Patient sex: M
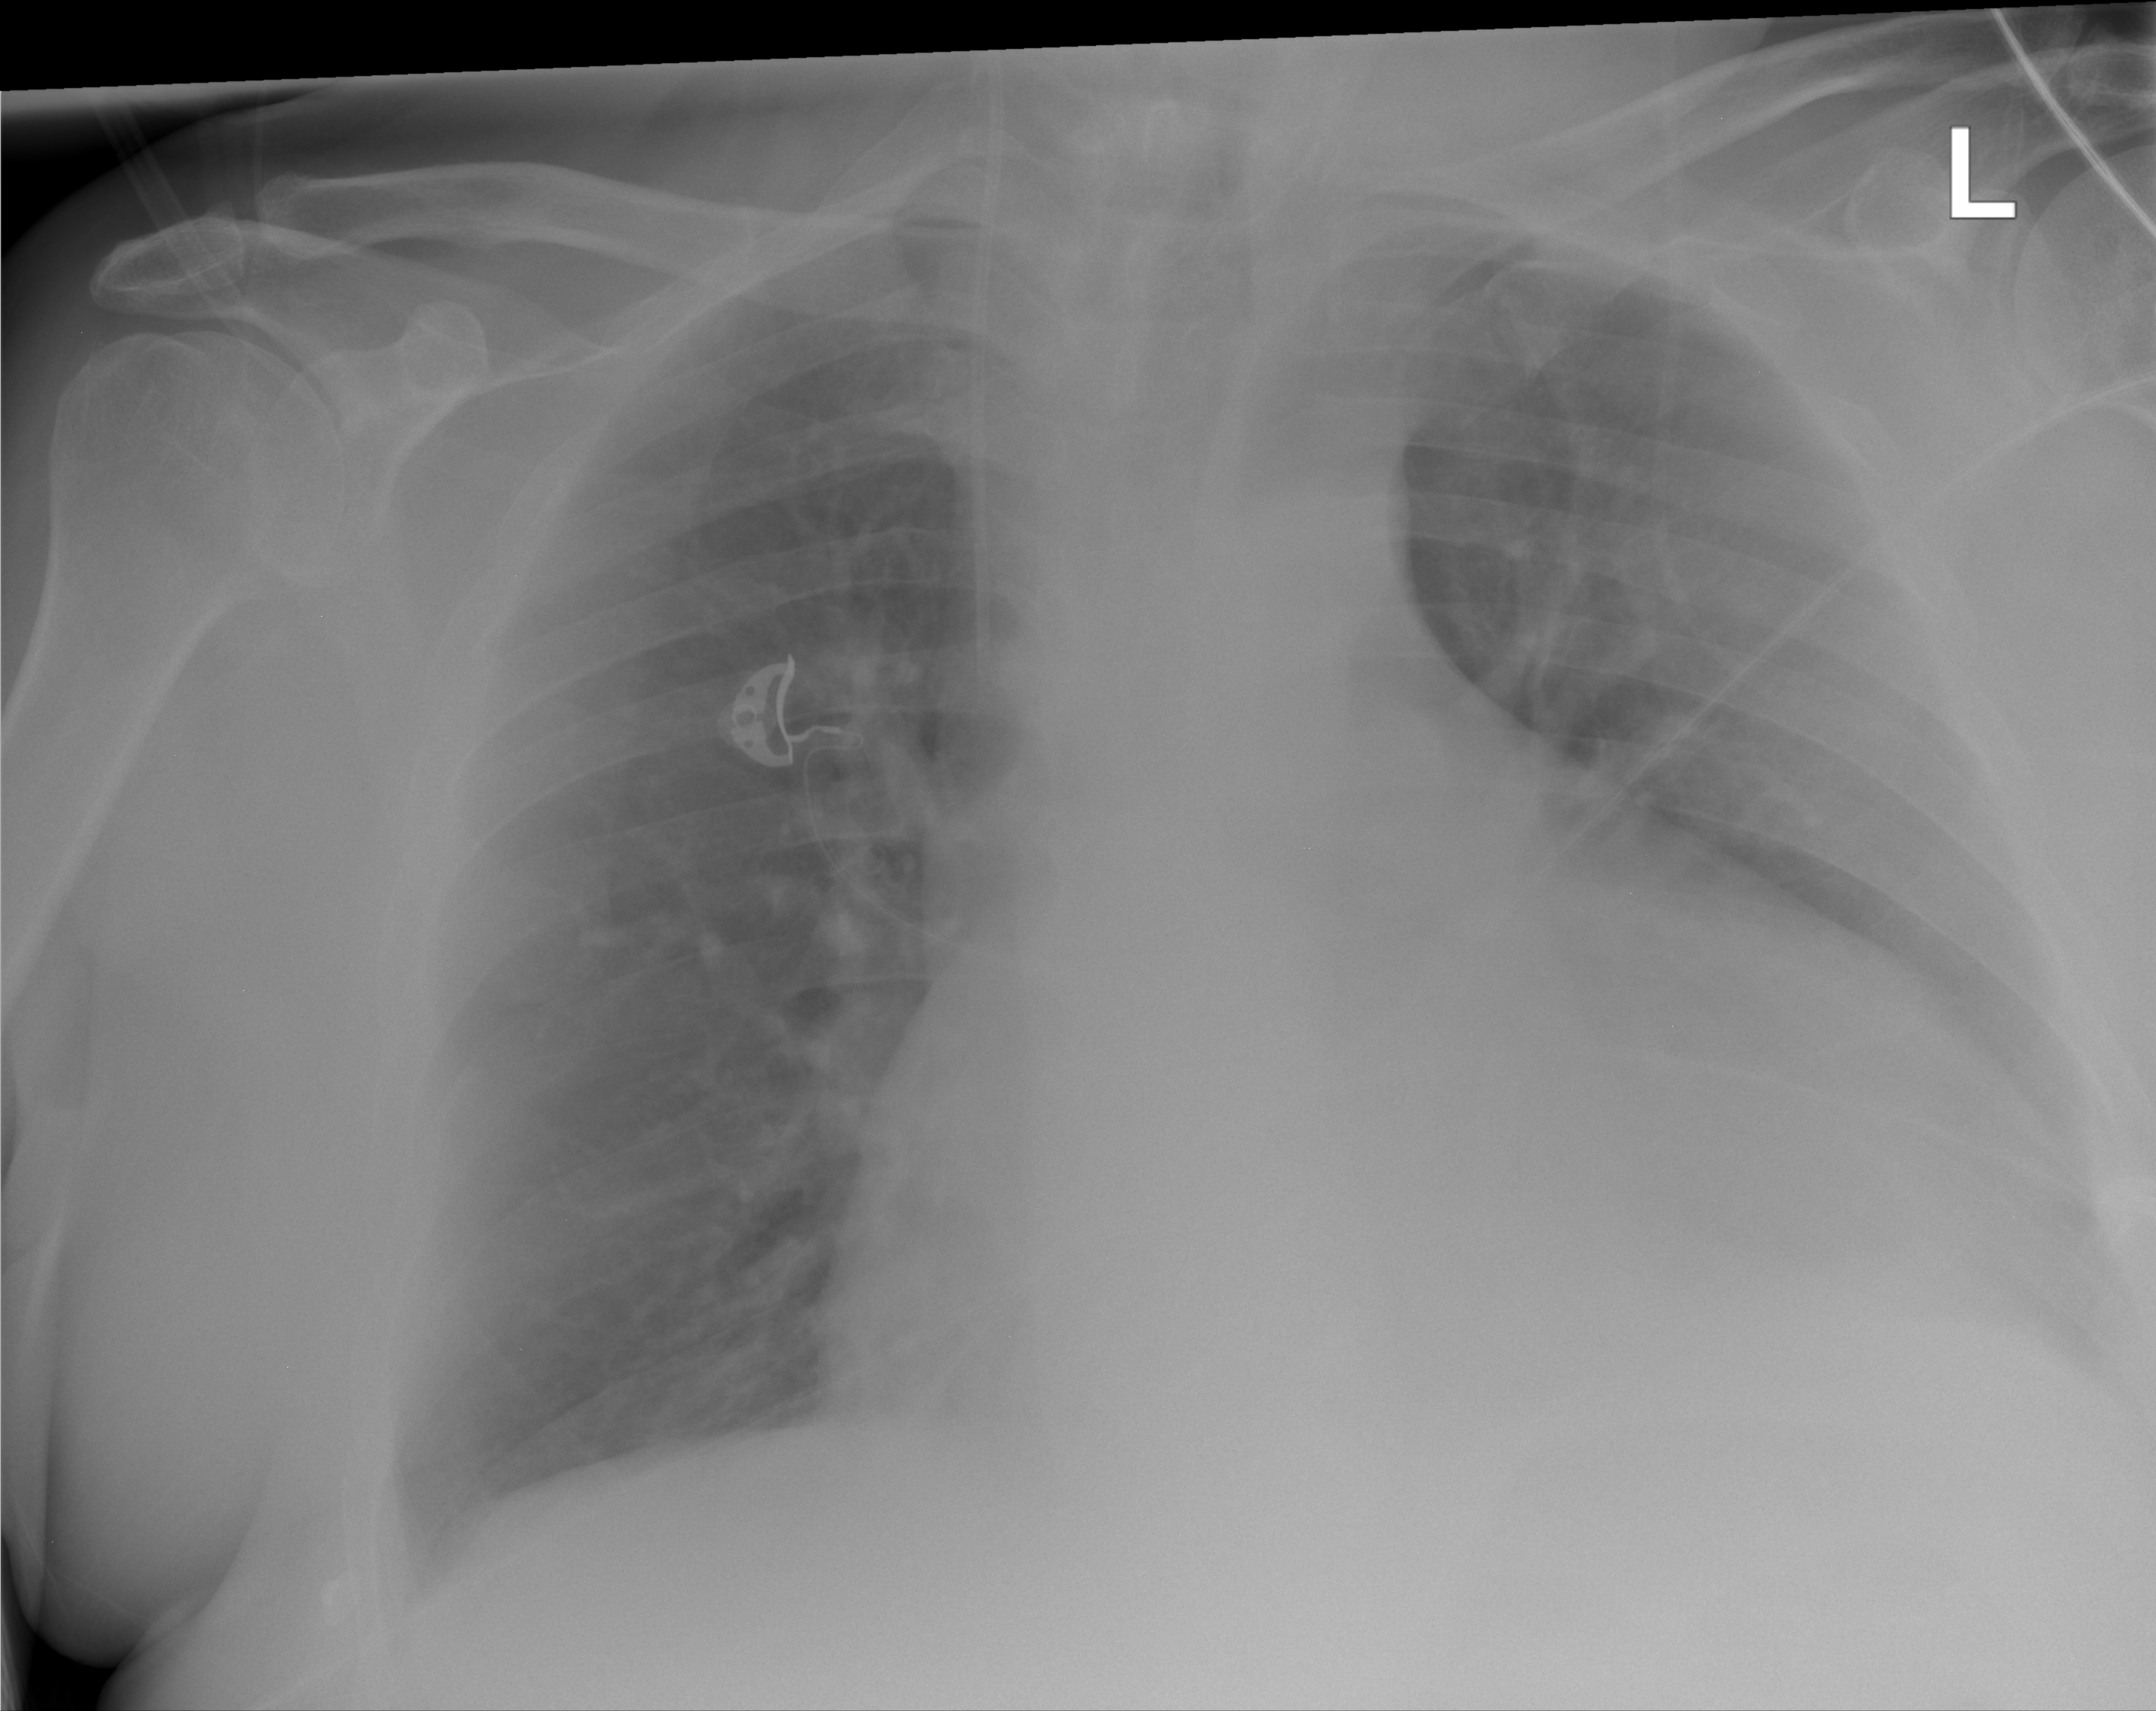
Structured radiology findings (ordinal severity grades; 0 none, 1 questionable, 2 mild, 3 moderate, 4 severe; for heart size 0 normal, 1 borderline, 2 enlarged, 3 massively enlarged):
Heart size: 3
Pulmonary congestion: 0
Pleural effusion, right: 2
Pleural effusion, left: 2
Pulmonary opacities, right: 0
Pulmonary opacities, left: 0
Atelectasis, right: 0
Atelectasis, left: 2